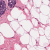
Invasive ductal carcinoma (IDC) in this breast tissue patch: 0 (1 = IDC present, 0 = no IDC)